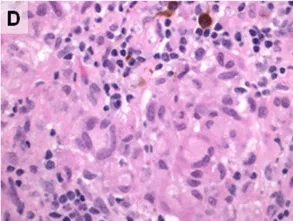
Choroidal biopsy reveals noncaseating granulomatous inflammation. And contain rare multinucleated giant cells, x600.
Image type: pathology (h&e)